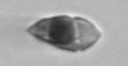
Label: Amphidinium